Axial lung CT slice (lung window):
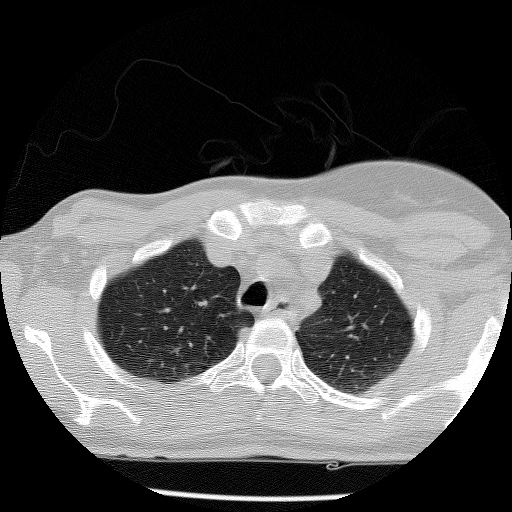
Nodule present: no